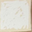
Piece: xx